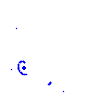
Particle: kaon